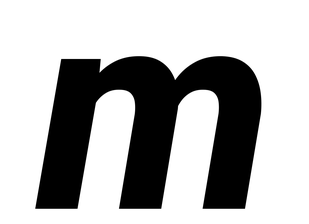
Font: Roboto-Italic_ExtraBold_Italic